Question: I have a set of multiple circles of different opacity, each circle should be clickable and when clicked, should come into focus and the clicked on will come in front of the others.
simple you will say...
My question is what to use CSS or Jquery and how to achieve it
Example:

'''
.circles{}
.round{opacity: 0.4;;width:75px;height:75px;border-radius: 50%; position: relative;}
.circle1{background:#0f4977;top: 35px;left: 200px;z-index: 1;}
.circle2{background:#f41875;top: 0px;left: 250px;z-index: 2;}
.circle3{background:#6b259c;top: -50px;left: 205px;z-index: 3;}'
$(".round").click(function() { //on click of any circle
$(this).css("z-index", "99");
$(this).css("opacity", "1");
$(this).siblings().css("opacity", "0.5");
$(this).siblings().css("z-index", "5");
});
<div clas="circles">
<div class="round circle1"></div>
<div class="round circle2"></div>
<div class="round circle3"></div>
</div>
'''
Fiddle: <URL>
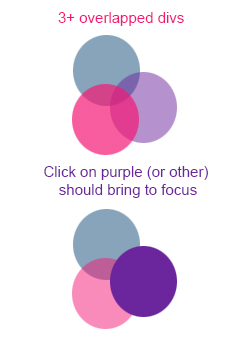
Answer: How about something like...
'''
$(".round").click(function() { //on click of any circle
$(this).css("z-index", "99"); //set this circle's z-index to 99, i.e. bringing it to the front
$(this).css("opacity", "1"); //Set its opacity to 1 (opaque)
//Reset all other circles:
$(this).siblings().css("opacity", "0.5");
$(this).siblings().css("z-index", "5");
});
'''
When your HTML is:
'''
<div class="round" id="circle1></div>
<div class="round" id="circle2></div>
<div class="round" id="circle3></div>
'''
Or something similar; your circles just have to have the class 'circle'
See JSFiddle: <URL>
# Edit
---
As mentioned by <URL>' to remove it again.
'''
$(".round").click(function () { //on click of any circle
$(this).addClass("opaque");
$(this).siblings().removeClass("opaque");
'''
Where your CSS is:
'''
.opaque {opacity:1; z-index:99;}
'''